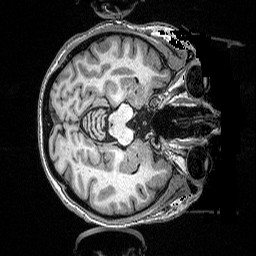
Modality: T1w
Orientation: axial
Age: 50
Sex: female
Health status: healthy
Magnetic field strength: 3 T
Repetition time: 2.53 s
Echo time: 0.00331 s